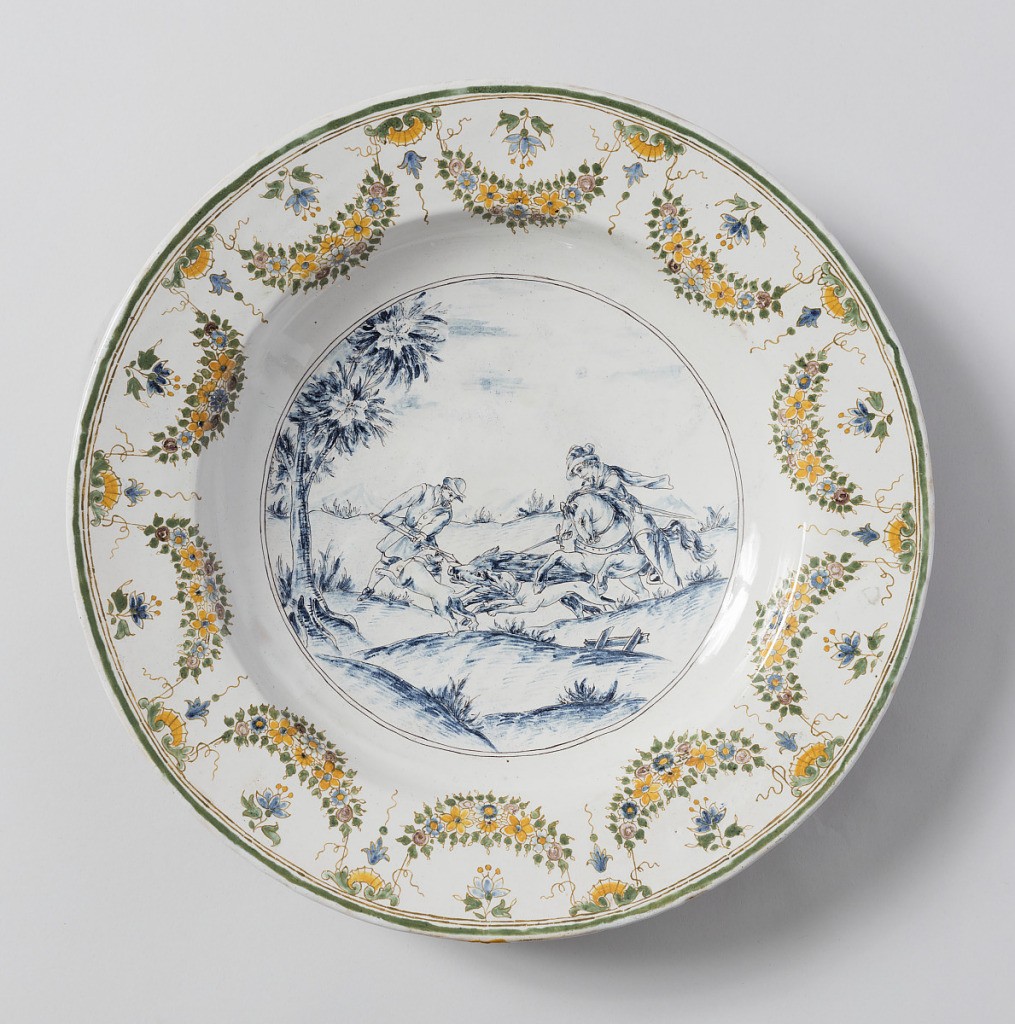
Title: Dish
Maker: Olérys-Laugier Factory, France, founded 1738
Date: ca. 1775
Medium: Tin-glazed earthenware
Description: Circular dish with hunting scene in center and floral festoon decoration around edges.